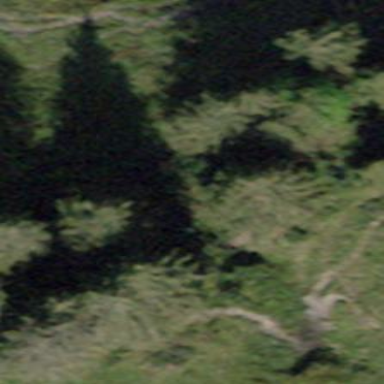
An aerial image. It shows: Forest area.